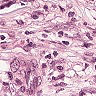
Metastatic tissue present: yes